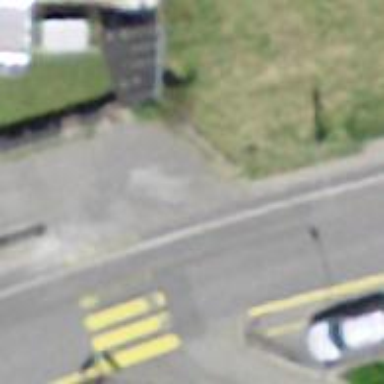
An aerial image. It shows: Level crossing along the railway.